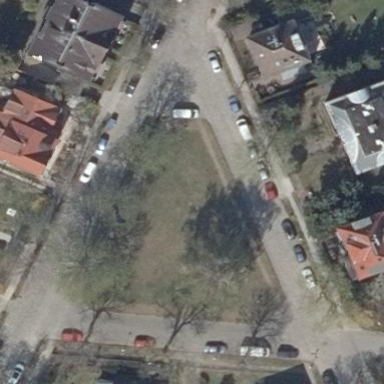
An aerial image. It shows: Square.